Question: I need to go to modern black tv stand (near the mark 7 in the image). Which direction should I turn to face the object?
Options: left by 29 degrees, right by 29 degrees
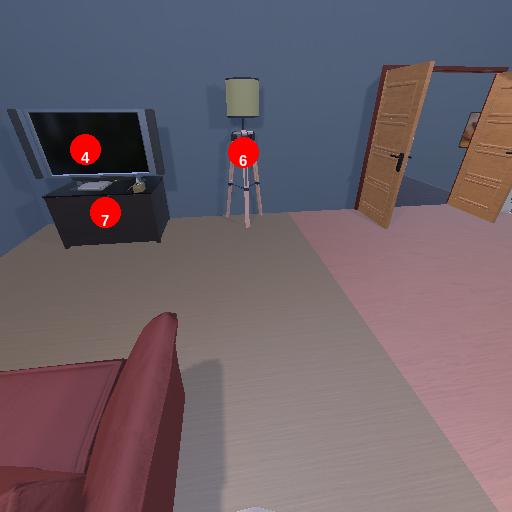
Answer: left by 29 degrees